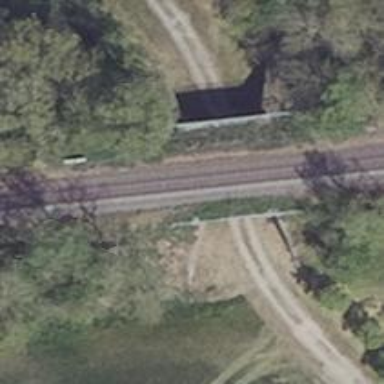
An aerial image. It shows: Bridge over single railway track.